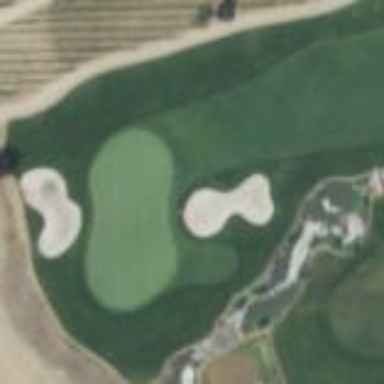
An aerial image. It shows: Rough grassy area used for golf.